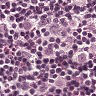
Metastatic tissue present: yes